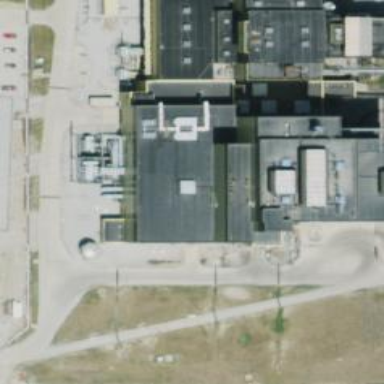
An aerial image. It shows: Steam turbine generator.